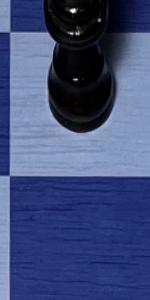
Label: Empty